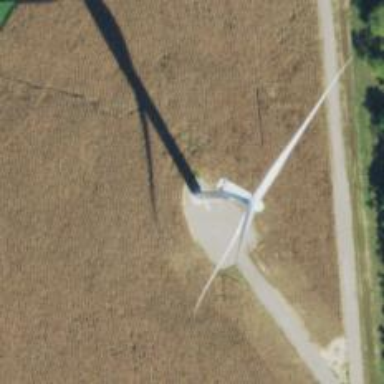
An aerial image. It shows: Wind generator powered by wind. The generator type is horizontal axis and it uses wind turbines.